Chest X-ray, PA view. Patient: 61 years old, sex F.
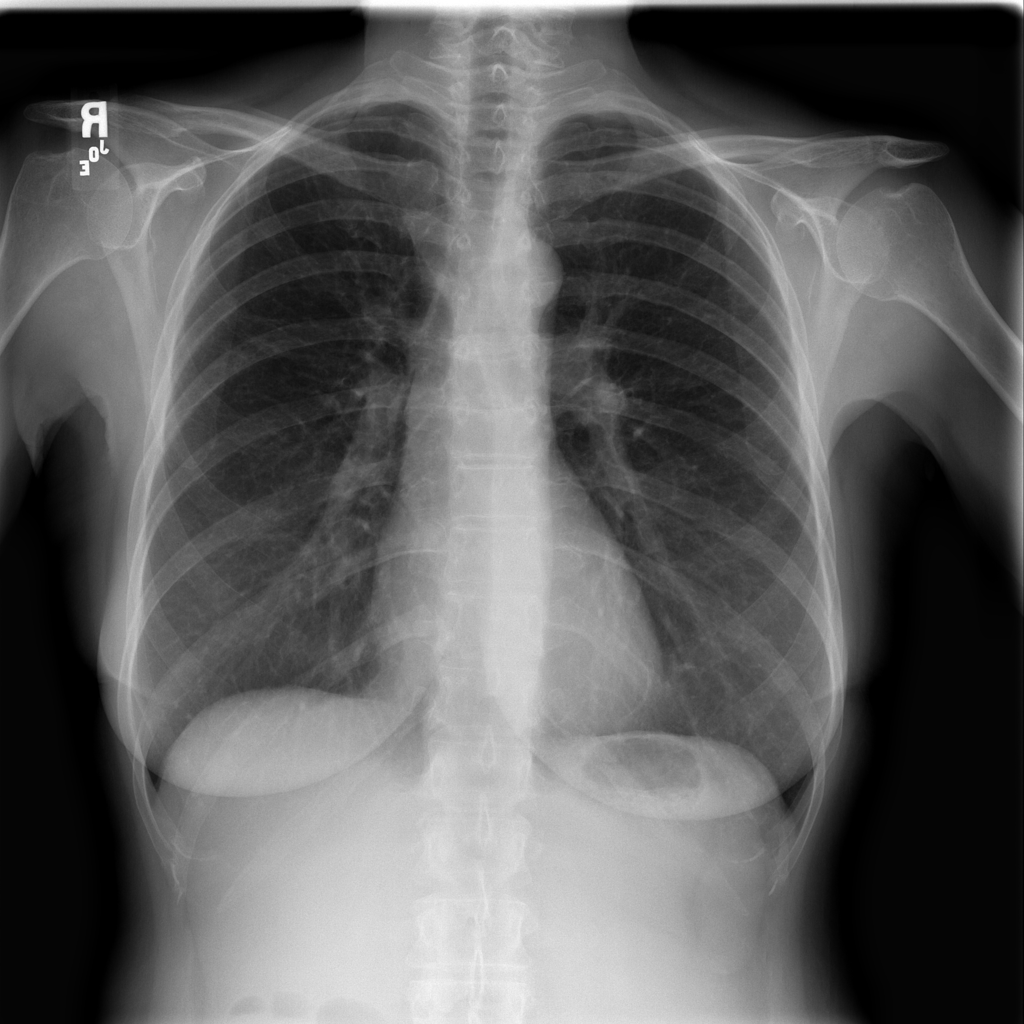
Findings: No Finding